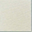
Piece: xx